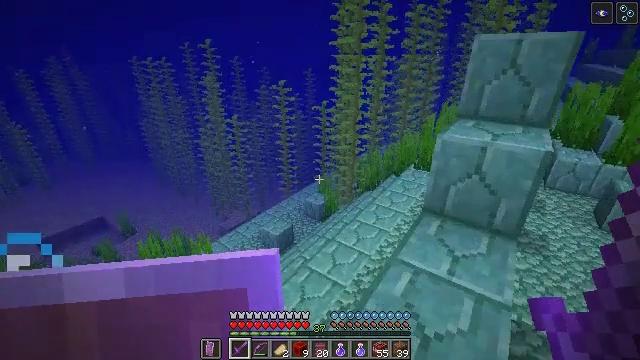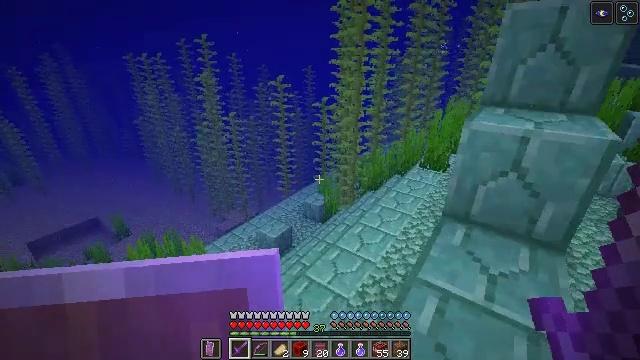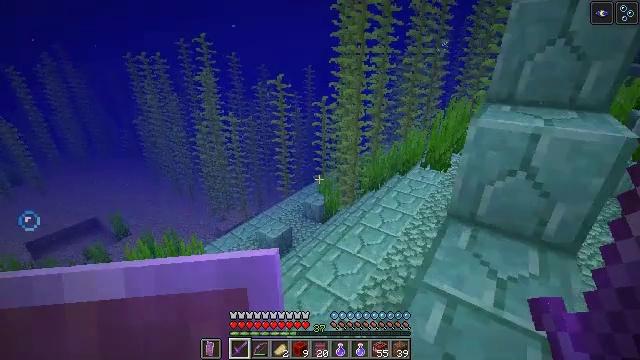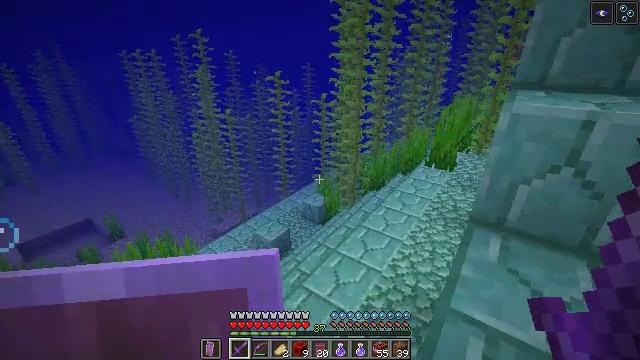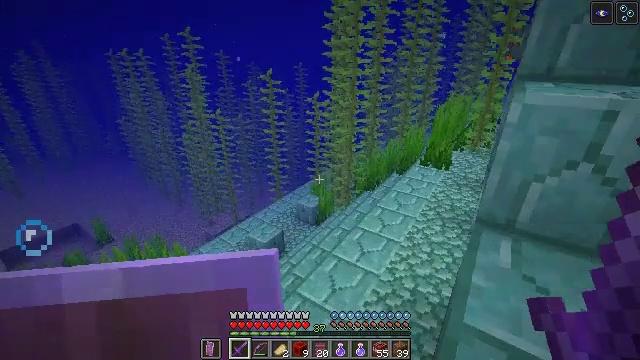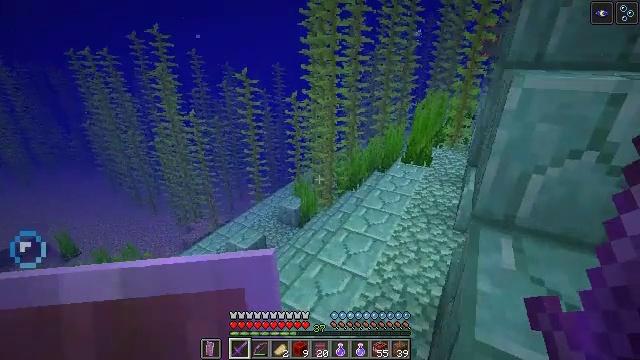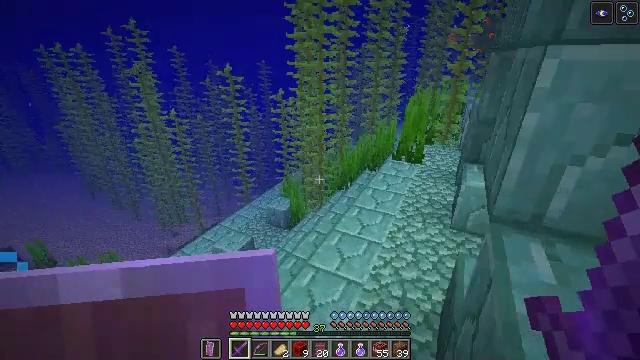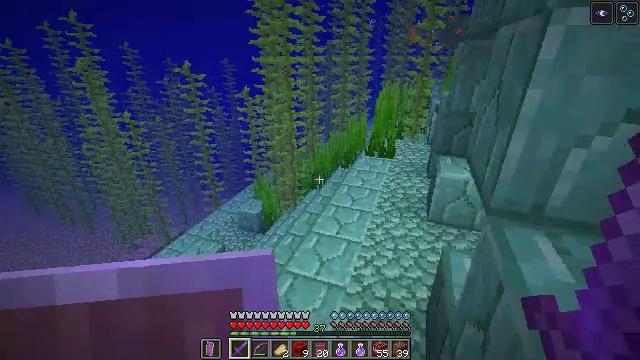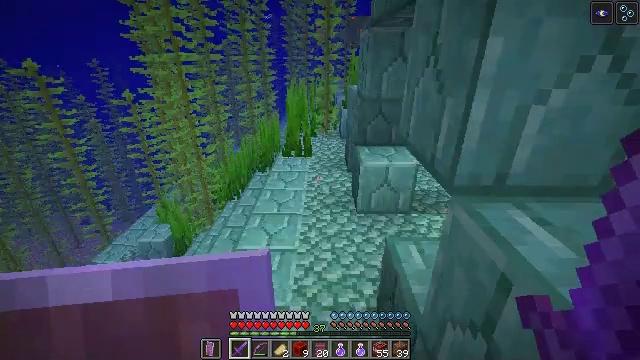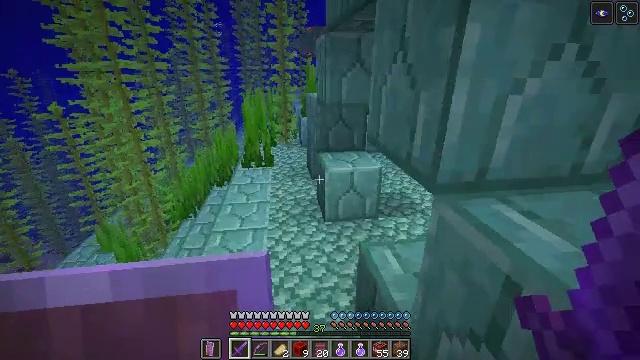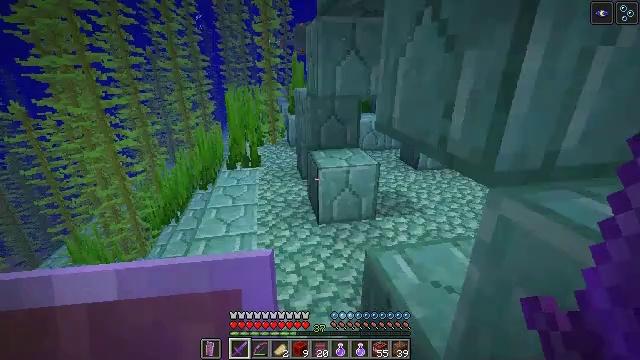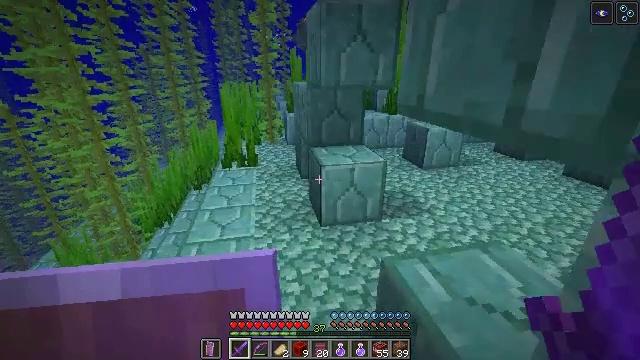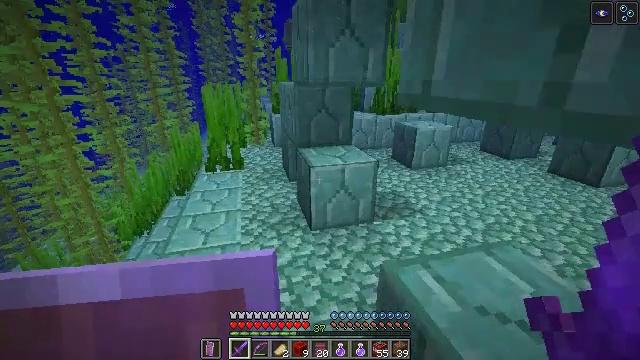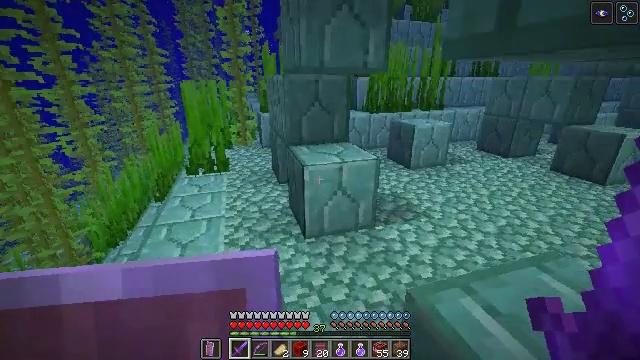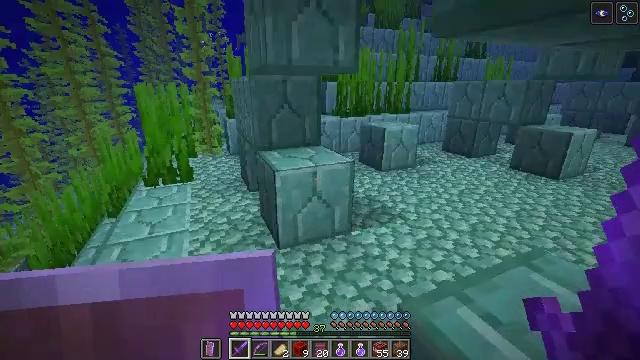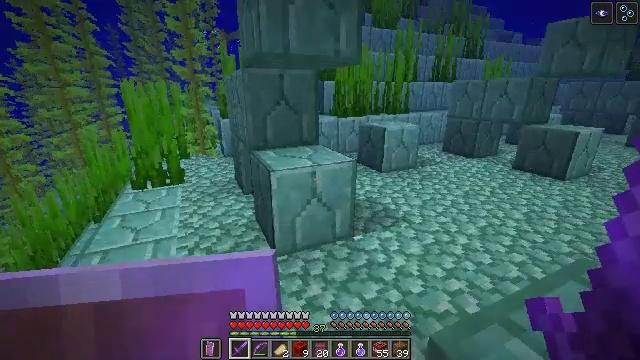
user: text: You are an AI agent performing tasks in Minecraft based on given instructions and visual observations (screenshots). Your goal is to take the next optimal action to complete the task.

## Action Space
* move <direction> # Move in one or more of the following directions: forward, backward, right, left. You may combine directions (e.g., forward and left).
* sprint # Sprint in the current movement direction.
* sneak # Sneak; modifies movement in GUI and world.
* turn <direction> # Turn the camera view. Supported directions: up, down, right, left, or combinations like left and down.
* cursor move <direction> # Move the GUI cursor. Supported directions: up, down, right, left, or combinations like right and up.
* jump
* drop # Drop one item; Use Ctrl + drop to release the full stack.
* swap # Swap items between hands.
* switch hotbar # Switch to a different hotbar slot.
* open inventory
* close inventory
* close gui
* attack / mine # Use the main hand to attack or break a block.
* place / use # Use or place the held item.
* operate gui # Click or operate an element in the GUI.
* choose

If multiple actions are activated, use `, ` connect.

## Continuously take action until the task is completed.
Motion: motion action
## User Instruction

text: Gather a wet sponge from the ocean.
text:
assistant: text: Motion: move forward, sprint
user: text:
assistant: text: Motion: move forward, sprint
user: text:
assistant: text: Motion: move forward, sprint
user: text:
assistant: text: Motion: move forward, sprint, turn right
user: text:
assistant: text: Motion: move forward, sprint, turn right
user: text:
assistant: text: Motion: move forward, sprint, turn right
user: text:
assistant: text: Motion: move forward, sprint, turn right
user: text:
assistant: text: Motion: move forward, sprint, turn right
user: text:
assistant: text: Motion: move forward, sprint, turn right and up
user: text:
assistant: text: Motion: move forward, sprint, turn right
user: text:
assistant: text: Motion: move forward, sprint
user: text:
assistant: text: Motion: move forward, sprint, turn right
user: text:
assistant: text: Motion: move forward, sprint, turn right
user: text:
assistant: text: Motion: move forward, sprint, turn right and up
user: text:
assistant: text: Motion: move forward, sprint
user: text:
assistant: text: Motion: move forward, sprint, turn left and up
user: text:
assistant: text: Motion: move forward, sprint, turn left and up
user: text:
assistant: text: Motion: move forward, sprint, turn left and up
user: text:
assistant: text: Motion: move forward, sprint, turn left and up
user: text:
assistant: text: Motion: move forward, sprint, turn left
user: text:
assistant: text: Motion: move forward, sprint
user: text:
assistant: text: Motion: move forward, sprint
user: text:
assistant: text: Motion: move forward, sprint
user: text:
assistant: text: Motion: move forward, sprint
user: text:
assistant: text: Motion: move forward, sprint, turn right
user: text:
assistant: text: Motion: move forward, sprint, turn right
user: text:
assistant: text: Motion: move forward, sprint, turn right
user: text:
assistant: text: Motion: move forward, sprint, jump
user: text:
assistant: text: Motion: move forward, sprint, jump
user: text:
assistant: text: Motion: move forward, sprint, jump